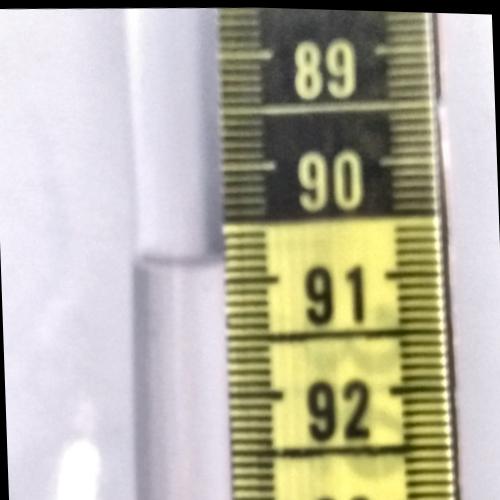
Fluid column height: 91.8 cm